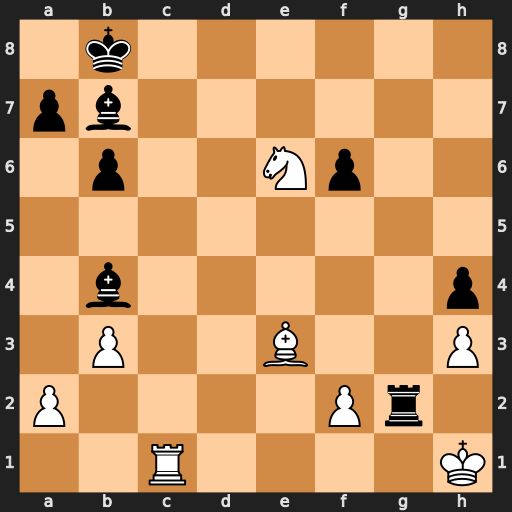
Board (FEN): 1k6/pb6/1p2Np2/8/1b5p/1P2B2P/P4Pr1/2R4K
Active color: w
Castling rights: -
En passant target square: -
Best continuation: Bf4+ Ka8 Nc7+